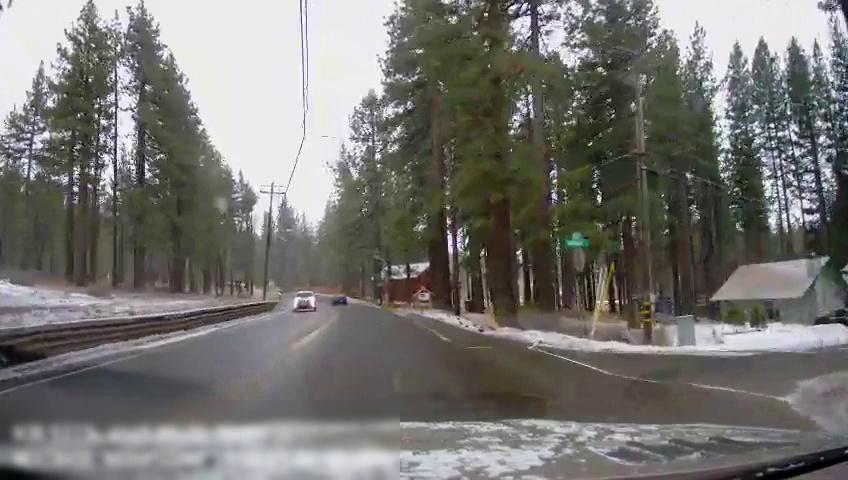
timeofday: Day
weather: Snowy
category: Drivable Space
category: Vehicles | SUV
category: Vehicles | Car
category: Lanes | Current Lane
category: Lanes | Current Lane
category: Lanes | Alternate Lane
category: Traffic | Signs